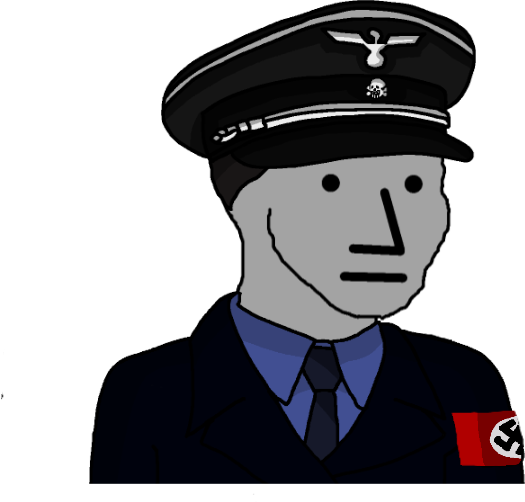
Label: 5_NPC